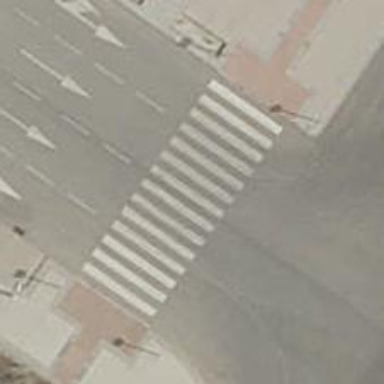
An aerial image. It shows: Uncontrolled zebra crossing on the road.